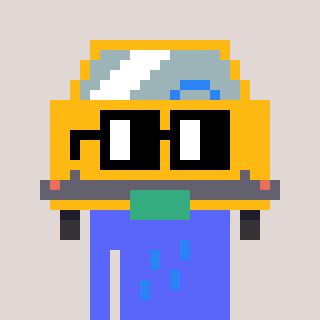
a pixel art character with square black glasses, a taxi-shaped head and a purple-colored body on a warm background